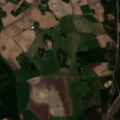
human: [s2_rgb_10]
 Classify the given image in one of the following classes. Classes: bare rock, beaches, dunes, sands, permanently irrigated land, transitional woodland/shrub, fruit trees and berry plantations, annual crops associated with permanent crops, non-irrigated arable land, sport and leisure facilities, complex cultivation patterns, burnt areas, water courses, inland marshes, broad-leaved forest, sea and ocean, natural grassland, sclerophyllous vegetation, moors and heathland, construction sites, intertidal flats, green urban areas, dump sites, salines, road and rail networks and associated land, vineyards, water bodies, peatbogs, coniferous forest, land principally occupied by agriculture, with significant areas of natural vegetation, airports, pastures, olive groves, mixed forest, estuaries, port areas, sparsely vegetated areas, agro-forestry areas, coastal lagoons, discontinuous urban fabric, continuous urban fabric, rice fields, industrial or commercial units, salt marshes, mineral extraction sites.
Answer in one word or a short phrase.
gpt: non-irrigated arable land, coniferous forest, transitional woodland/shrub